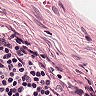
Metastatic tissue present: no